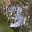
Label: 3